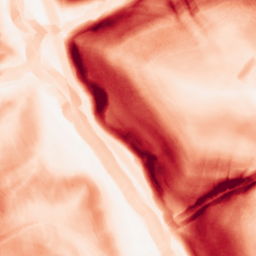
Category: morphological
Decomposition family: morphological_gradient
Decomposition parameters: size: 7
shape: diamond
Upsampling method: quadratic
Upsampling parameters: scale: 2
Upsampling scale: 2